Interaction volume radius: 5 \u00c5
Interaction volume height: 10 \u00c5
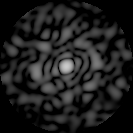
Disorder parameter: 0.8828